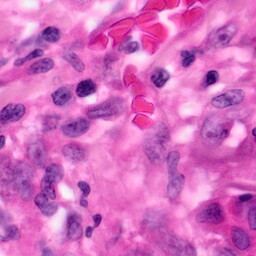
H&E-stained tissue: Pancreatic